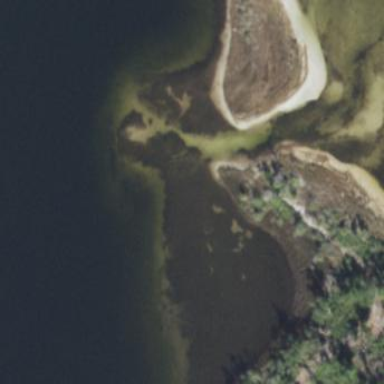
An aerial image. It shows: Beautiful lake surrounded by nature.